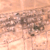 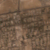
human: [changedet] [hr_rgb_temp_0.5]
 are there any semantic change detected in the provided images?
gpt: New vertical road is present in the desert on the upper part.